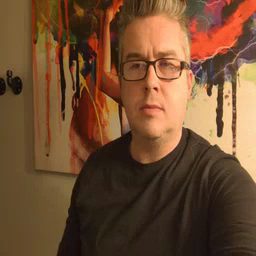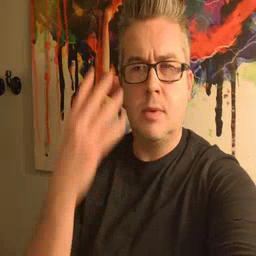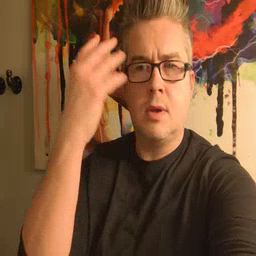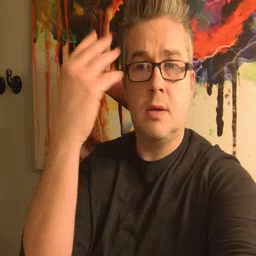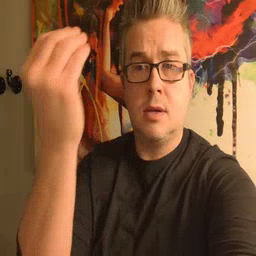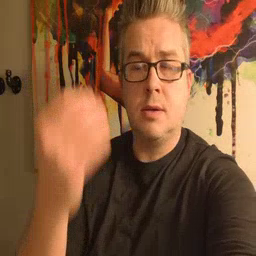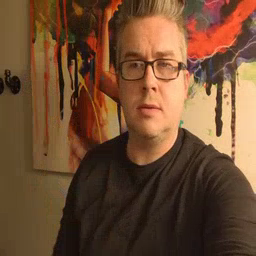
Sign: outside